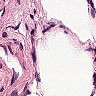
Metastatic tissue present: no